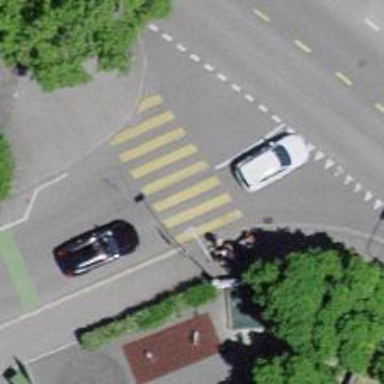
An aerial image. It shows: Uncontrolled crossing on the road.